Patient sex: M
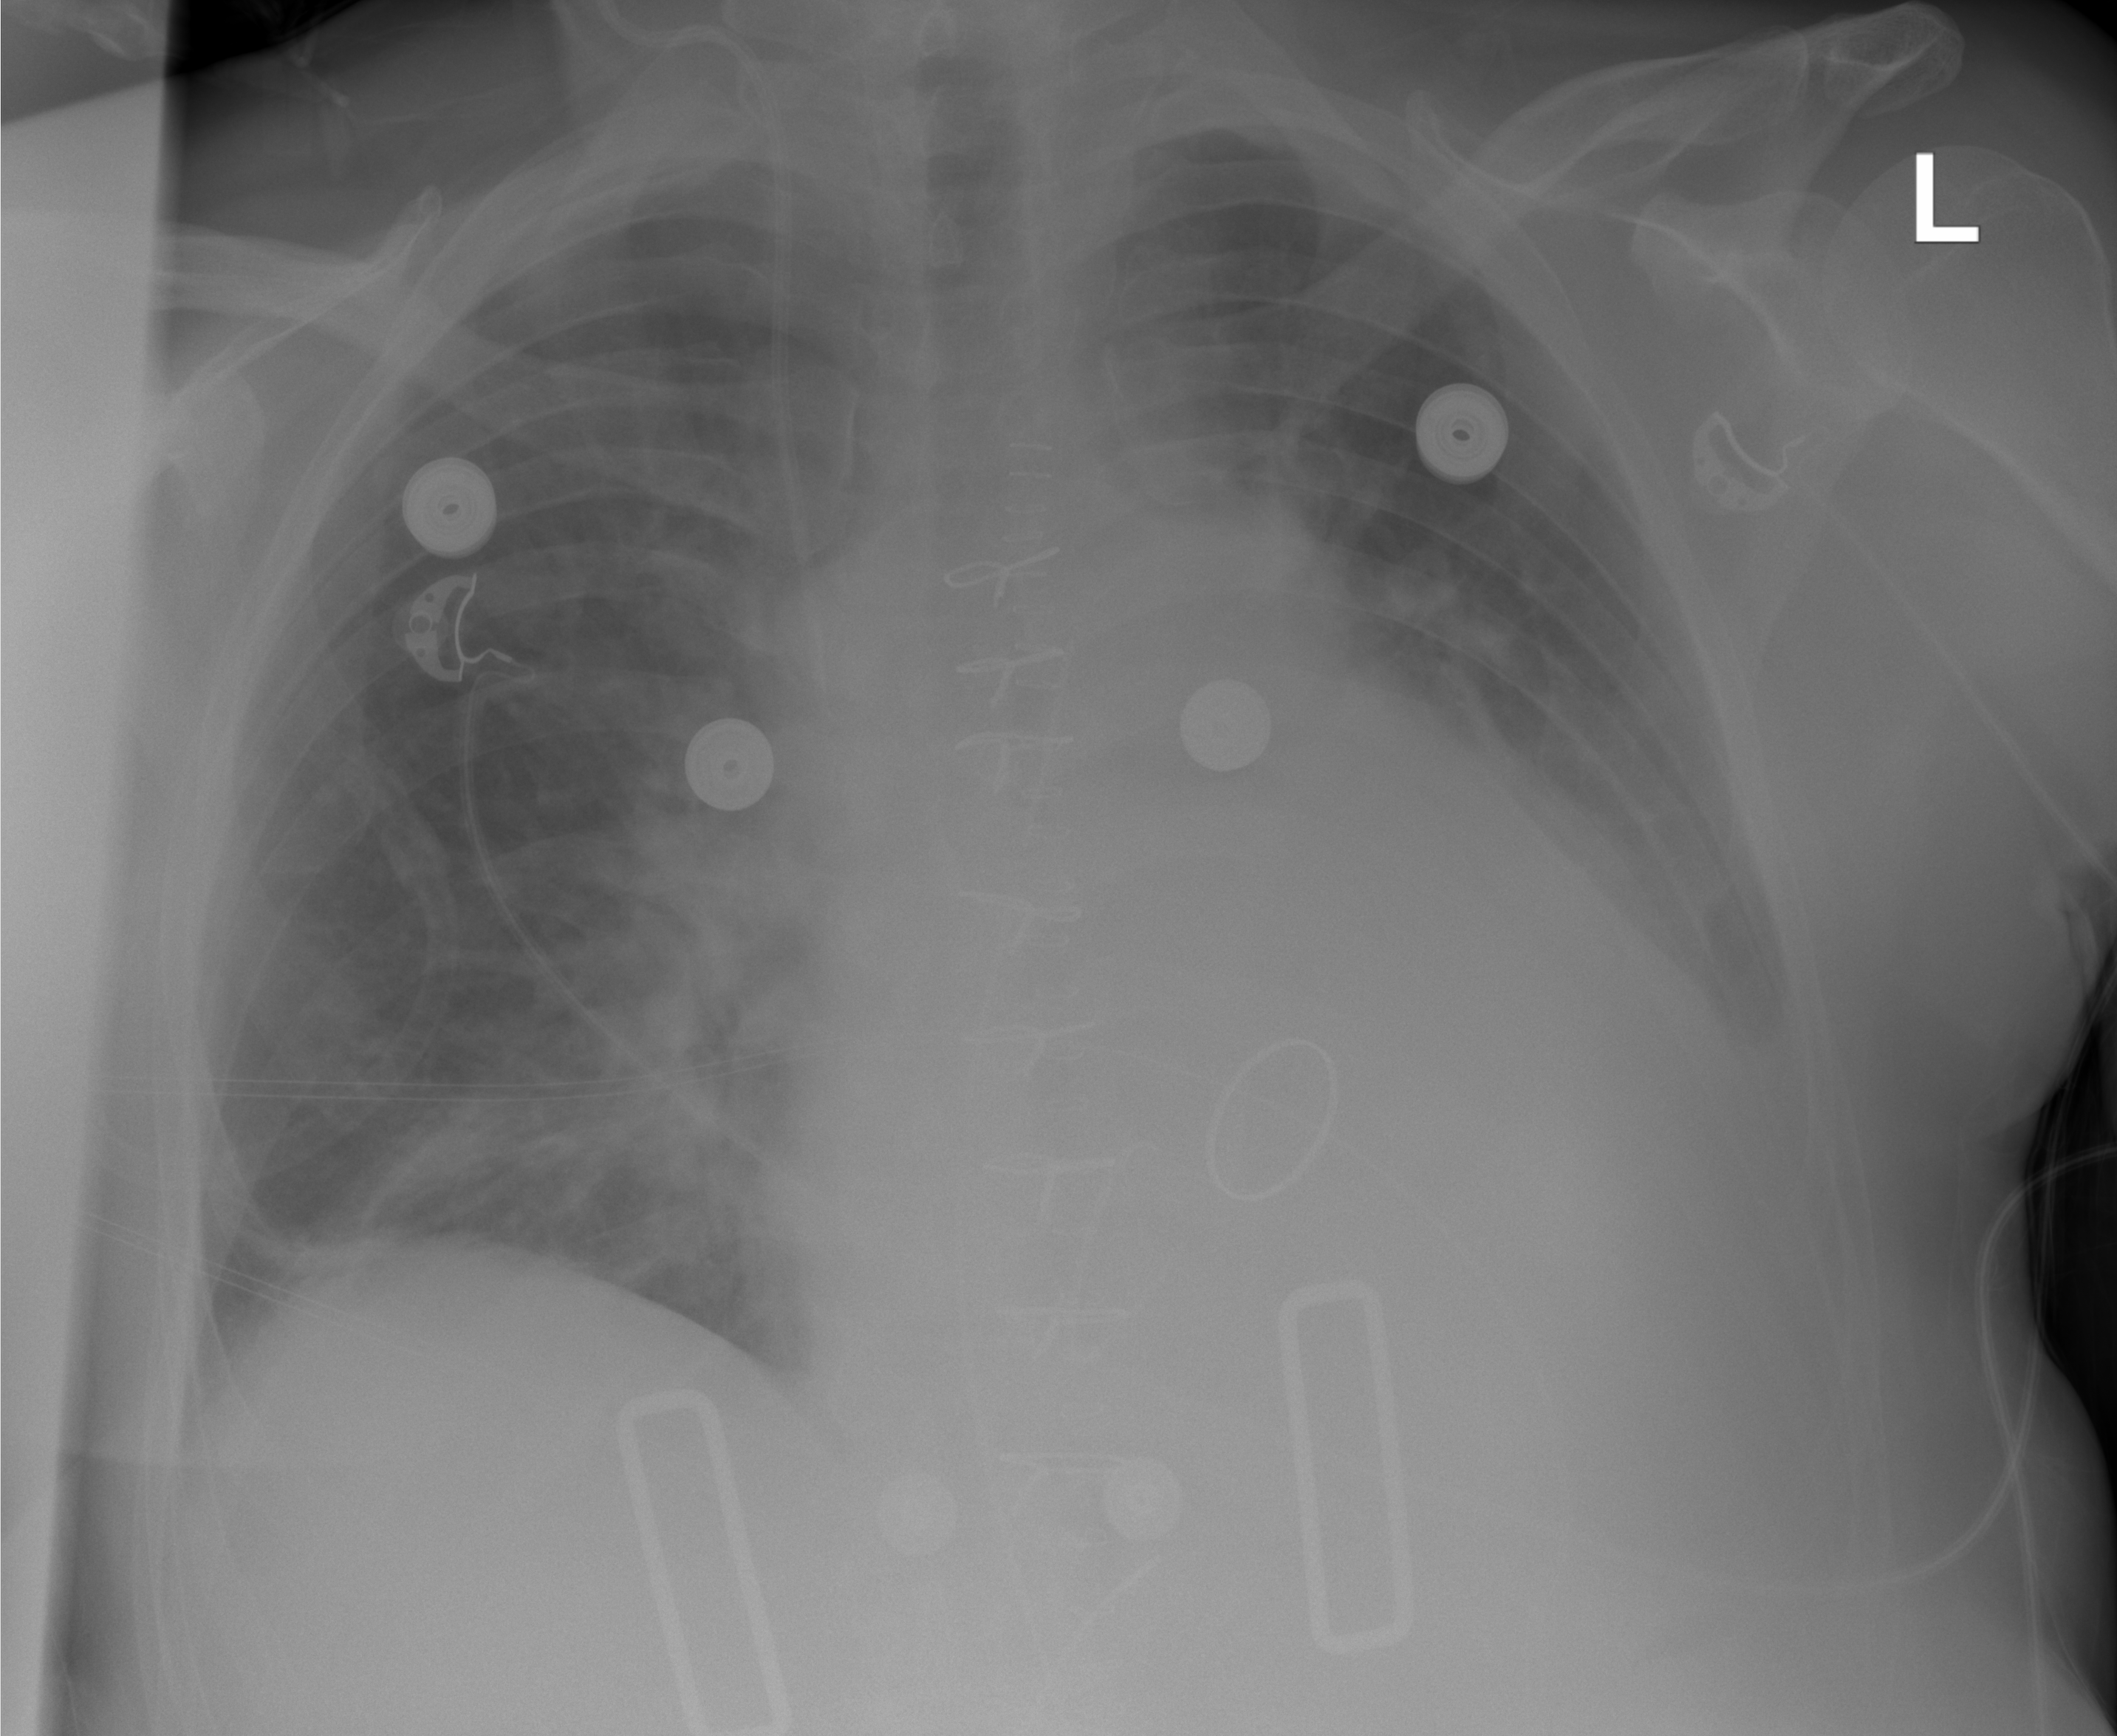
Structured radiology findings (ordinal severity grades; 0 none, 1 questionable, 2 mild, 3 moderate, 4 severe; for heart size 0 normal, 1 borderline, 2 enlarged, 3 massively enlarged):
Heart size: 3
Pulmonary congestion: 3
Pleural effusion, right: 0
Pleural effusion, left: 2
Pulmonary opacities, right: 1
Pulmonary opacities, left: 0
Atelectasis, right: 2
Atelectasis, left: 2